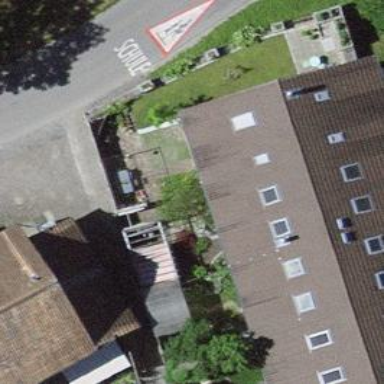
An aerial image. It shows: Terrace building.